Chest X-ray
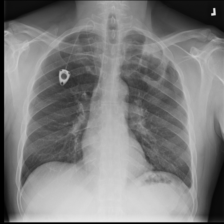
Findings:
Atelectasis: negative
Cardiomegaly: negative
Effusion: negative
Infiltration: negative
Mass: negative
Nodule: negative
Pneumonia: negative
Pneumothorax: positive
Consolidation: negative
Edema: negative
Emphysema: negative
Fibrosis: negative
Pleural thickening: negative
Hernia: negative